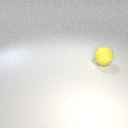
large yellow rubber sphere